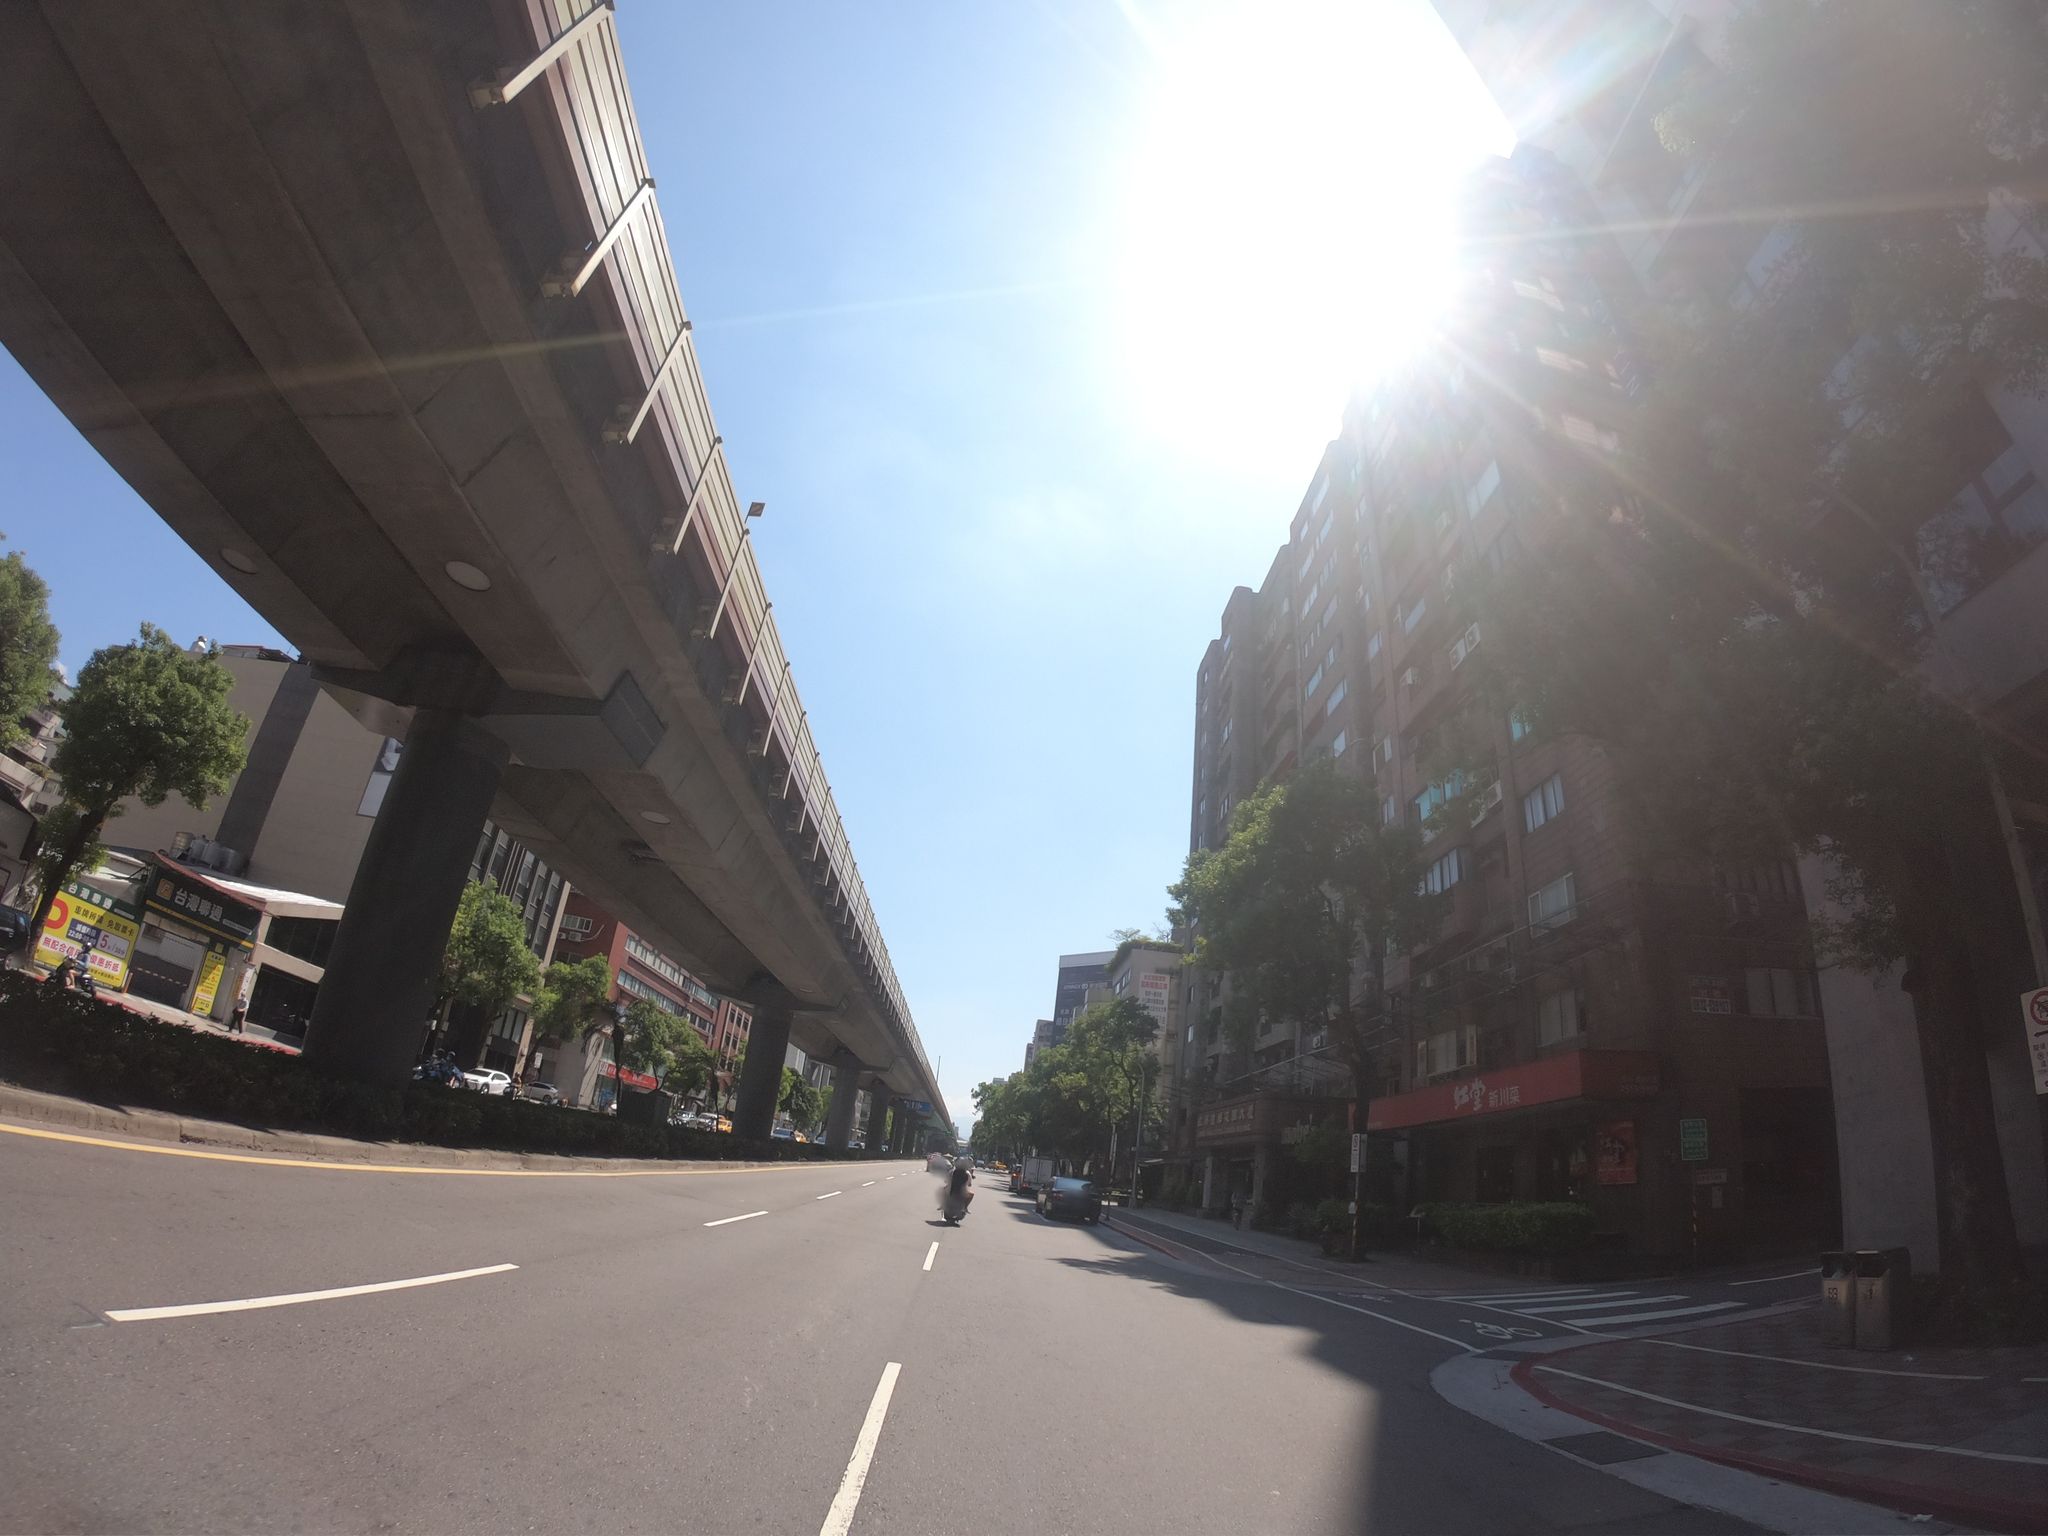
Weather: clear
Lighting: day
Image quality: good
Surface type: cycling surface
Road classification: secondary
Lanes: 4
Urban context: urban centre
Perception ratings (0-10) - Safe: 1.6, Lively: 7.01, Beautiful: 6.84, Boring: 2.11, Depressing: 1.03, Wealthy: 5.02